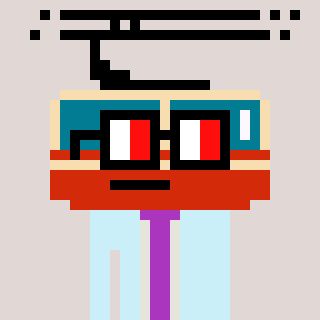
a pixel art character with square glasses with black frames and red eyes, a tram wagon-shaped head and a cold-colored body on a warm background